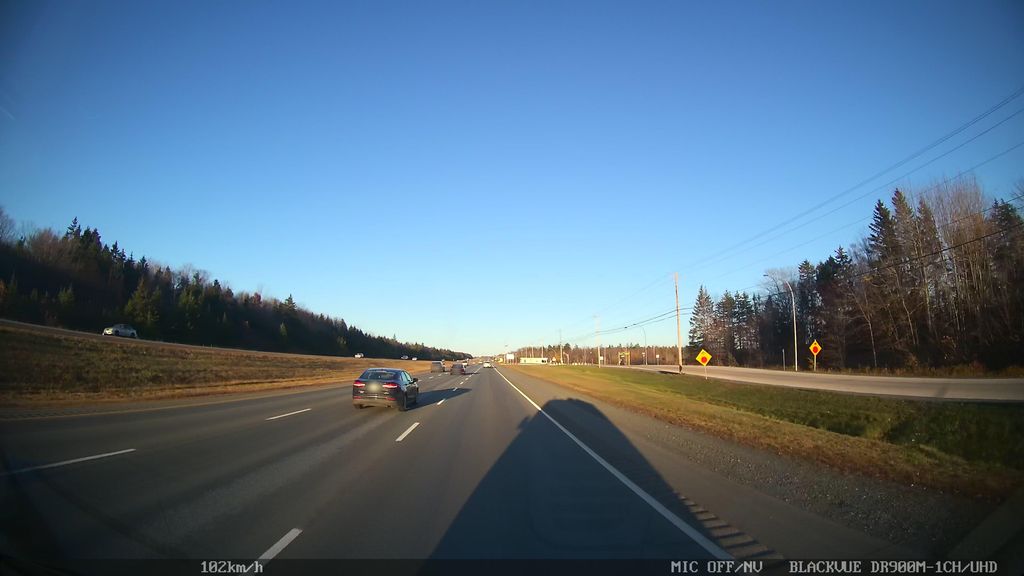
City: halifax